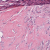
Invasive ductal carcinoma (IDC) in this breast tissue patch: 1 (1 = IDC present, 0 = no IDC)